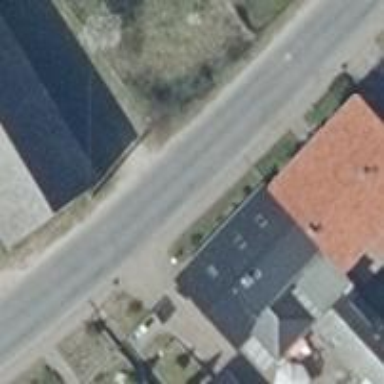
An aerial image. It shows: Asphalt road in residential area.